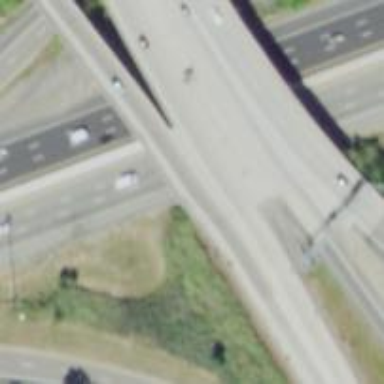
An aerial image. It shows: Motorway link bridge.